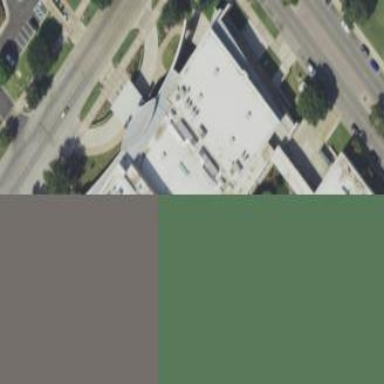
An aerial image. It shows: Community center building.